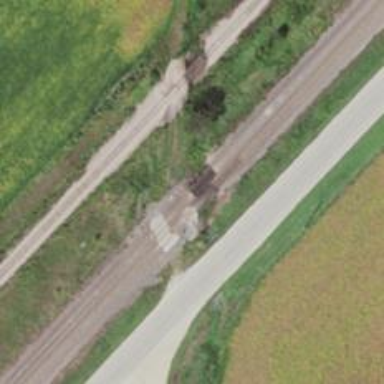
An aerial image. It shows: Bridge over railway line.